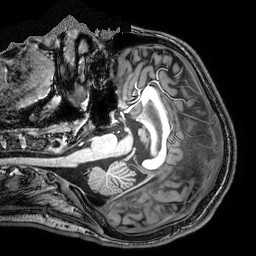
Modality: T1w
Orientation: coronal
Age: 23
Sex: male
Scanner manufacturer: philips
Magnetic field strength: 3 T
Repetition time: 8.186 s
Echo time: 3.752 s